Frequency: 55000
Velocity: 0,1705
Power: 5,1
Pulse duration: 0,0000001
Pass count: 1
Magnification: 10
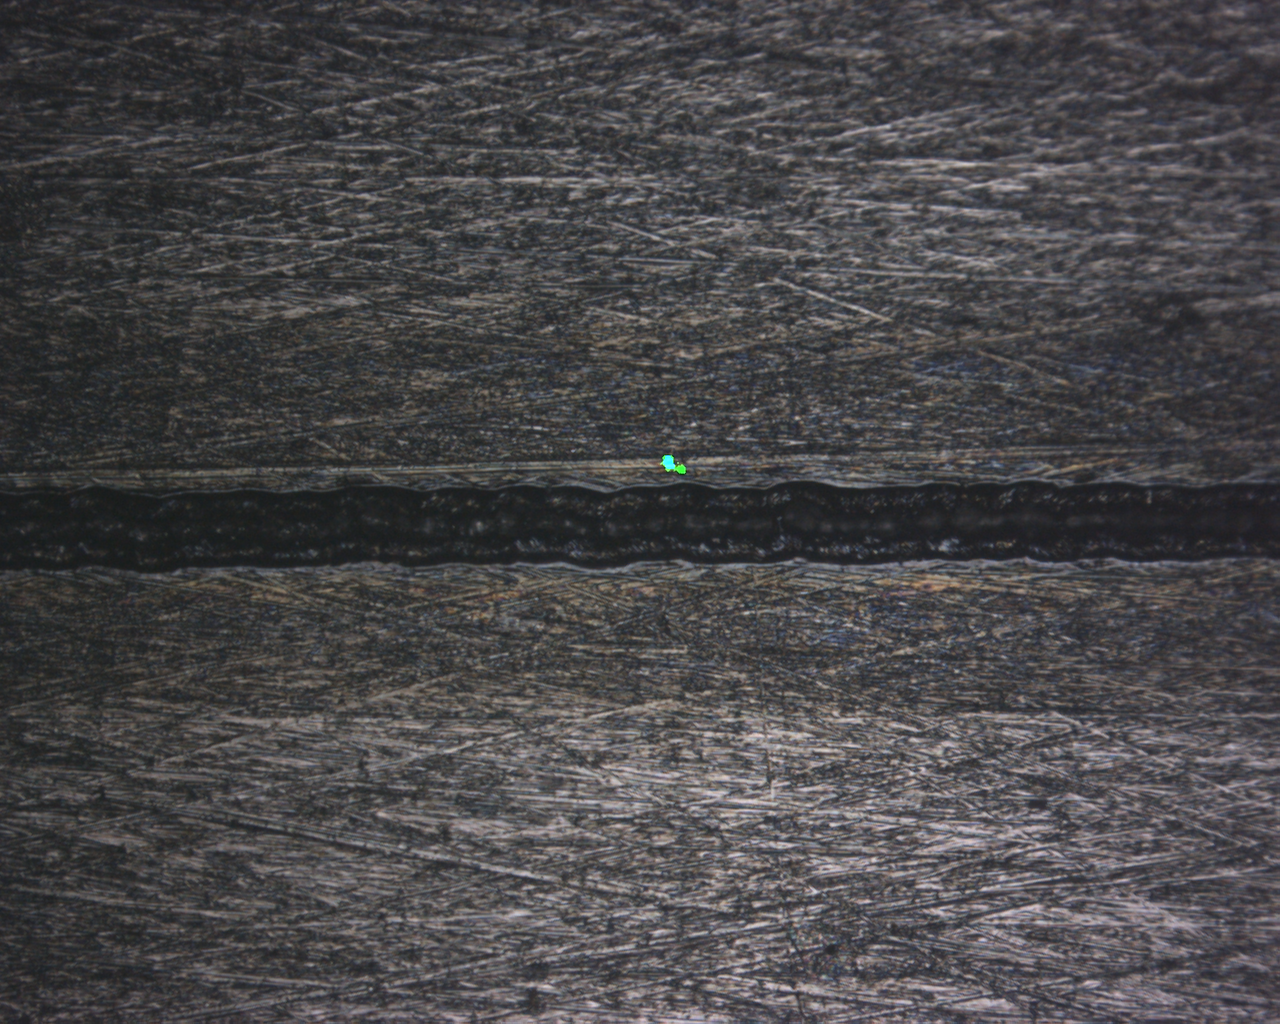
Measured width: 109.289
Other width: 31.2488